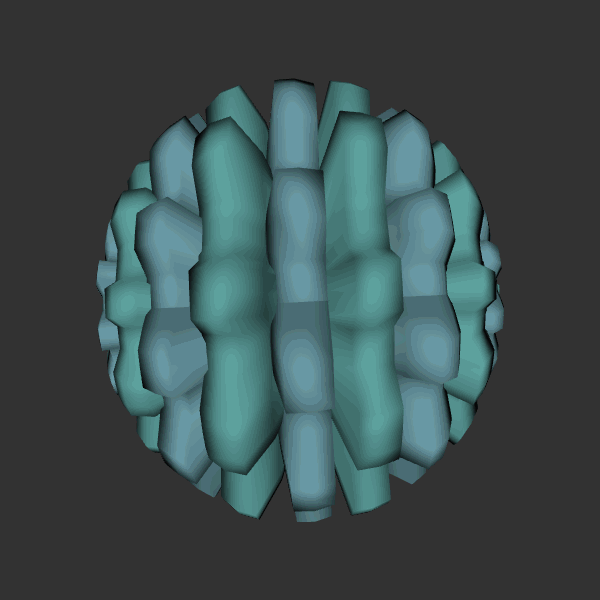
Background: dark